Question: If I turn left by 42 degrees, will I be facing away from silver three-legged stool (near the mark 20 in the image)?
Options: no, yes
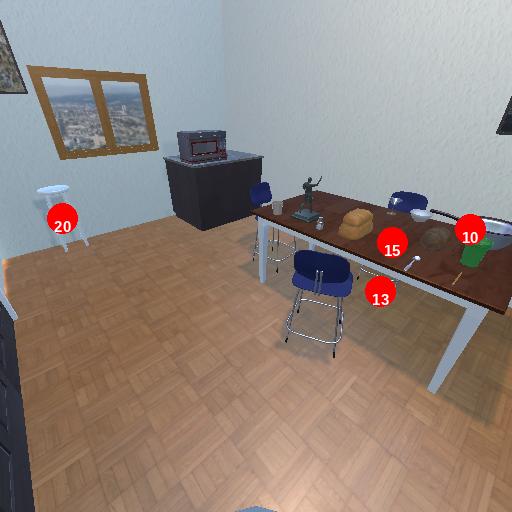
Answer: no